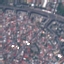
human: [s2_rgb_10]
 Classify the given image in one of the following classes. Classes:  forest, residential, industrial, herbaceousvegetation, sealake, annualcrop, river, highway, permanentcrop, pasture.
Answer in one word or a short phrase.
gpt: Residential